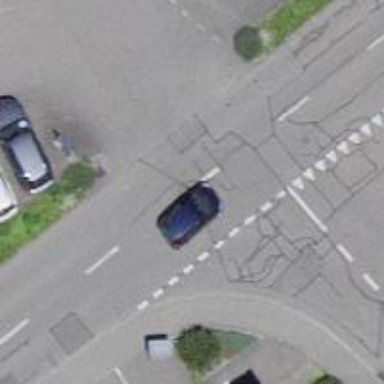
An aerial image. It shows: Residential road with asphalt surface and sidewalk on the left side.